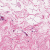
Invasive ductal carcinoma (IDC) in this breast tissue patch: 0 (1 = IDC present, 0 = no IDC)